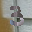
Label: 3